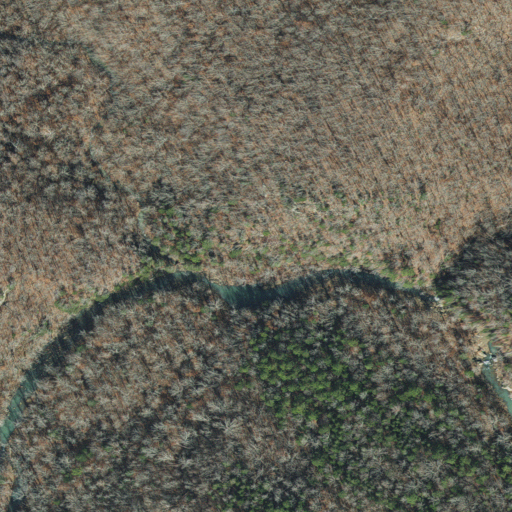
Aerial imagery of valley in Arkansas named Pruitt Hollow containing deciduous forest, evergreen forest, and mixed forest